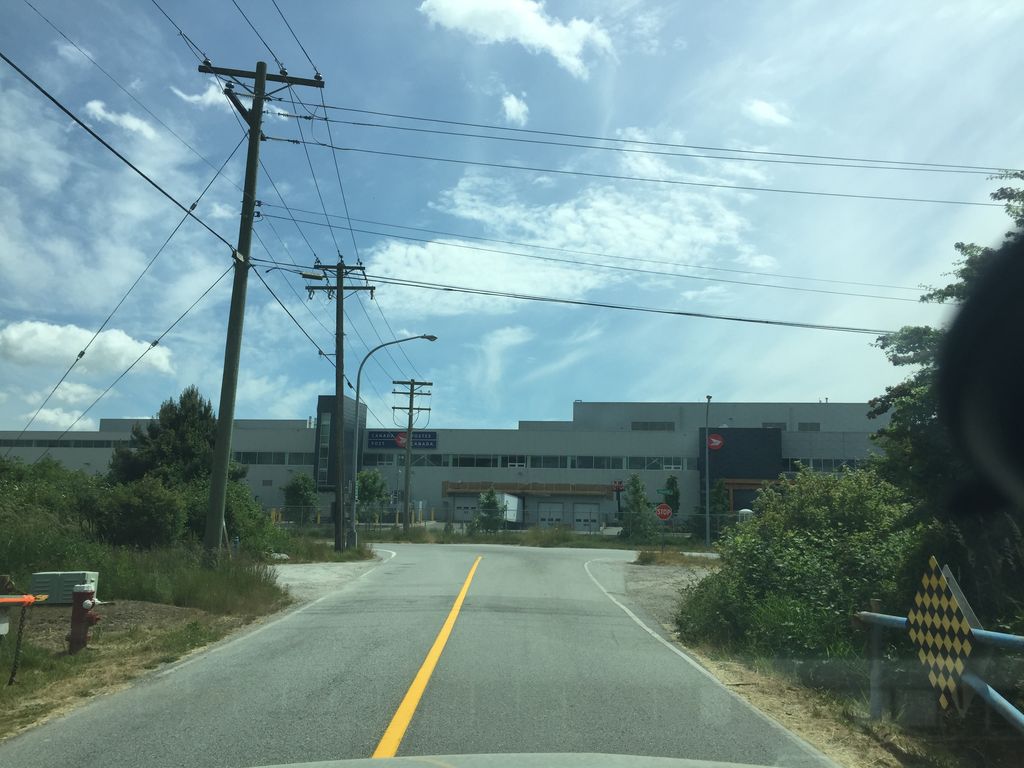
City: vancouver